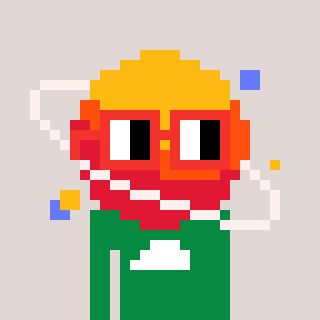
a pixel art character with square red glasses, a saturn-shaped head and a green-colored body on a warm background